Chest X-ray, PA view. Patient: 23 years old, sex M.
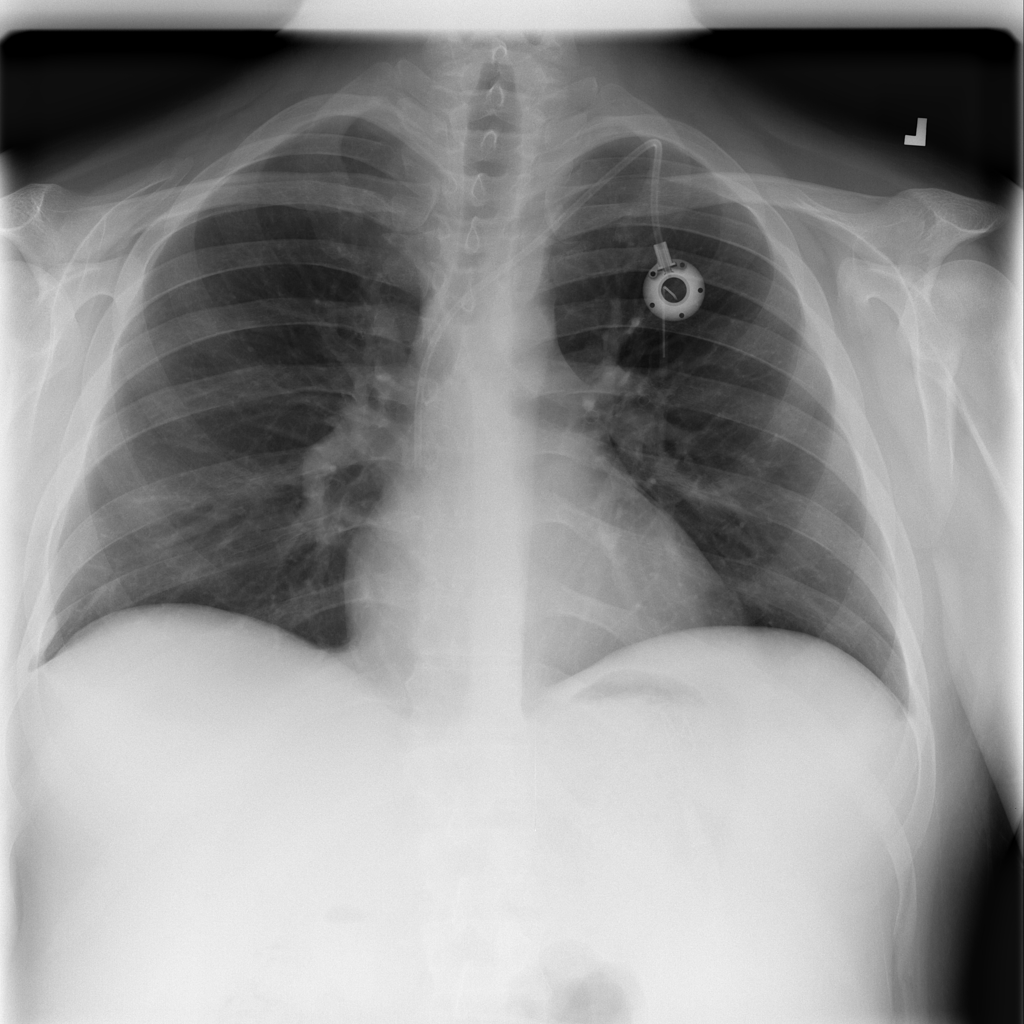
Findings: No Finding